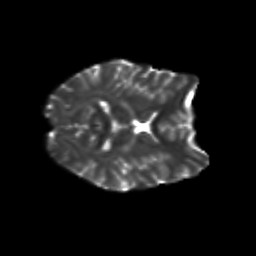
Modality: T2w
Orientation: axial
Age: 23
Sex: female
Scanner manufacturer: siemens
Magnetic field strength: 3 T
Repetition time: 3.5 s
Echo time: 0.125 s